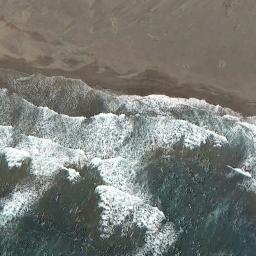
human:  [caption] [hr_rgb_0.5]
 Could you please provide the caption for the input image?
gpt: The huge waves of deep green water beat against the black beach .

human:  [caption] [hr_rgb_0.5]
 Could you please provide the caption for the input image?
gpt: Large expanses of white waves and light brown sand .

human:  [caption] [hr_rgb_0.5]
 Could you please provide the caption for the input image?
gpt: There is a lot of vegetation around the beach .

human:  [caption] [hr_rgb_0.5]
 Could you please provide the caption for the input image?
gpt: The beach with brown sand and the color of the seawater is dark green .

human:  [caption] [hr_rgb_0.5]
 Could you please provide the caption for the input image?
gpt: There are water marks on the beach .